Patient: sex M, age 34
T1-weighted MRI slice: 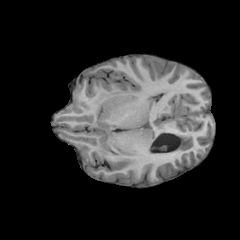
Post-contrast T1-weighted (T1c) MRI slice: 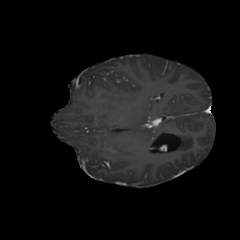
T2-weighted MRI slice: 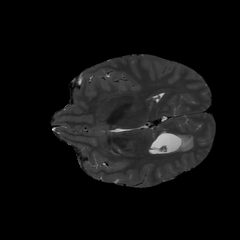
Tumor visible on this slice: no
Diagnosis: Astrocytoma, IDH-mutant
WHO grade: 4